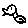
Label: bird